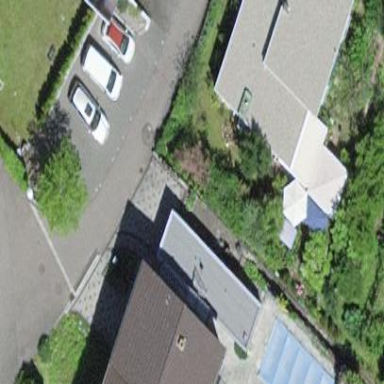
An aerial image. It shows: Garage.